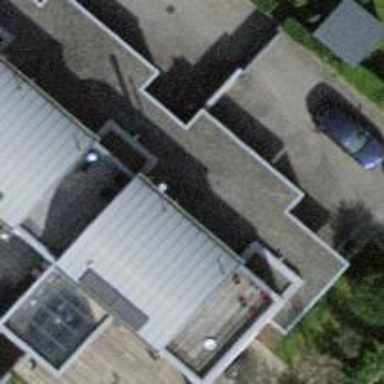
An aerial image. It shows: View of roof of building.